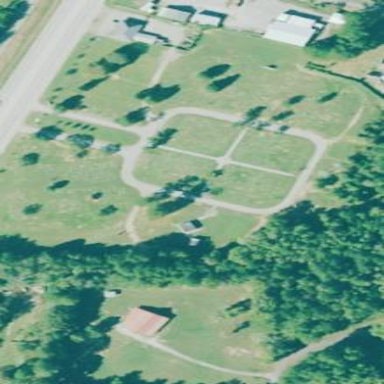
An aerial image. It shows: Cemetery.